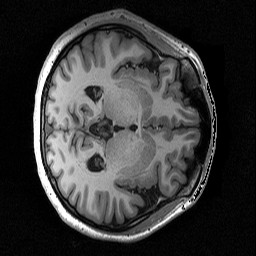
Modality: T1w
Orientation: axial